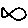
Label: fish